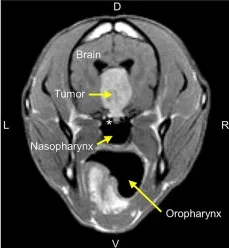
Diagnostic imaging and intratumoral holmium-166 microspheres treatment of a 10-year-old Jack Russell Terrier with a pituitary tumor. (A) Gadolinium-enhanced T1-weighted spin-echo MRI six months before treatment, showing a large hyperintense circumscribed pituitary mass lesion with basisphenoid bone invasion (*). L = Left, R = Right, D = Dorsal, V = Ventral.
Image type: radiology (mri)